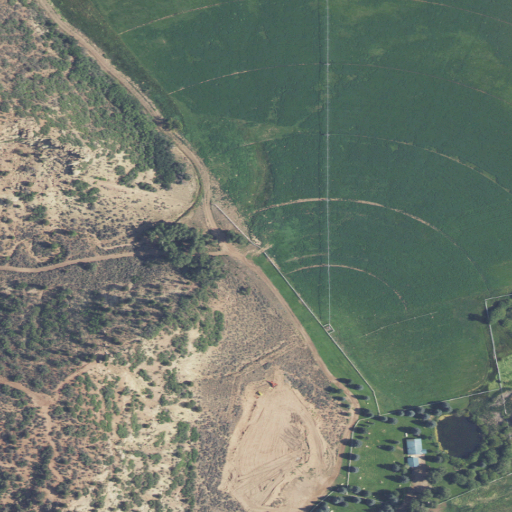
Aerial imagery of valley in Utah named Little Dry Hollow containing shrub, pasture, deciduous forest, evergreen forest, woody wetlands, low intensity development, and open development